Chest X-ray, AP view. Patient: 57 years old, sex F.
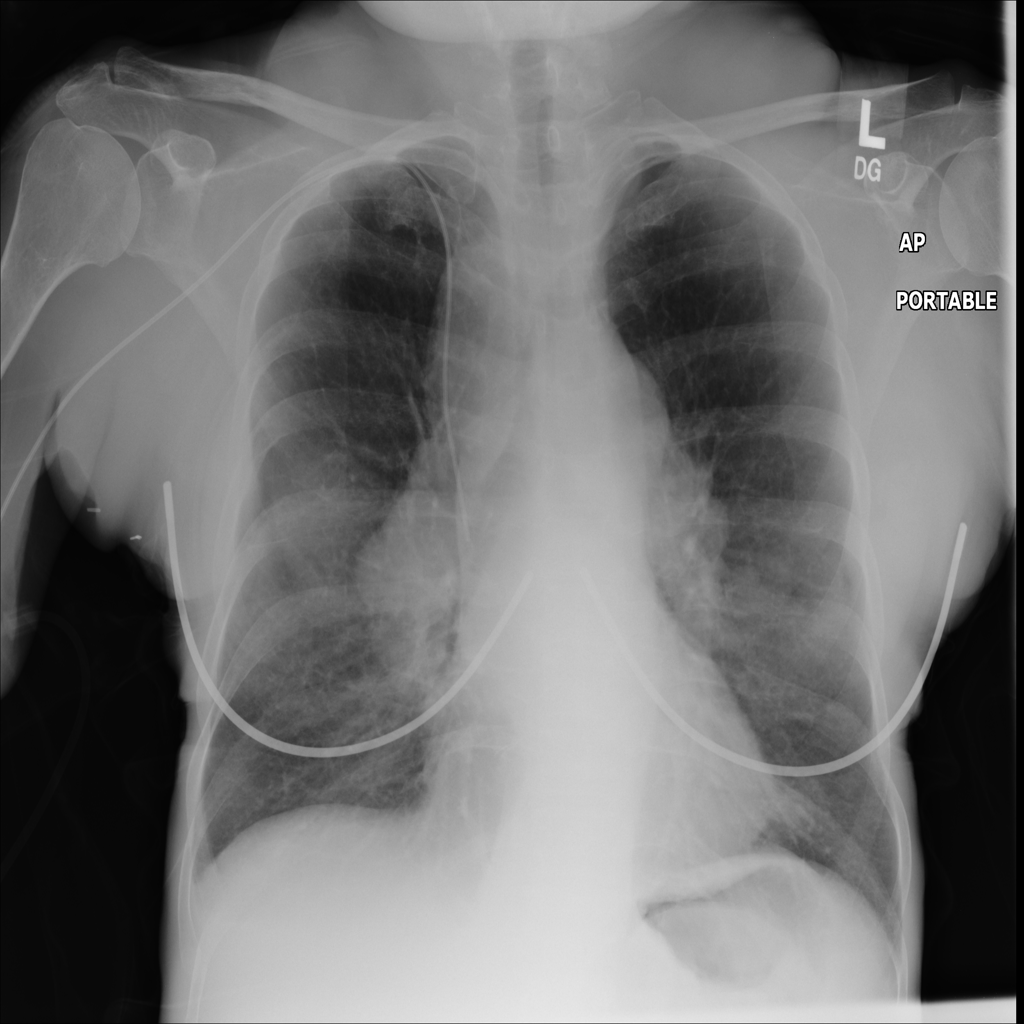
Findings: Mass